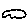
Label: cloud